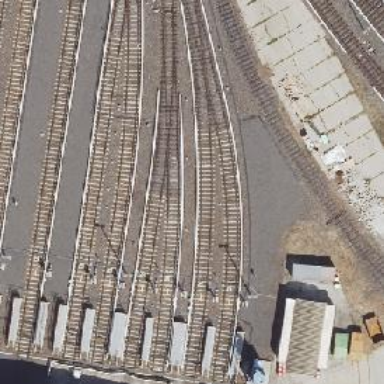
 with the electrification running at the bottom."